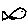
Label: fish